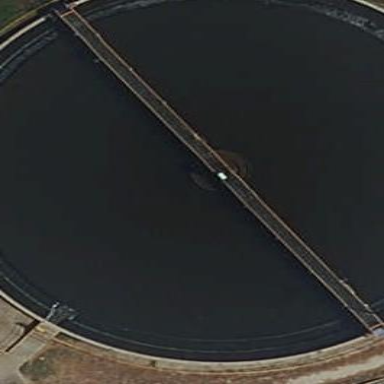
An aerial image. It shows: Image of wastewater.